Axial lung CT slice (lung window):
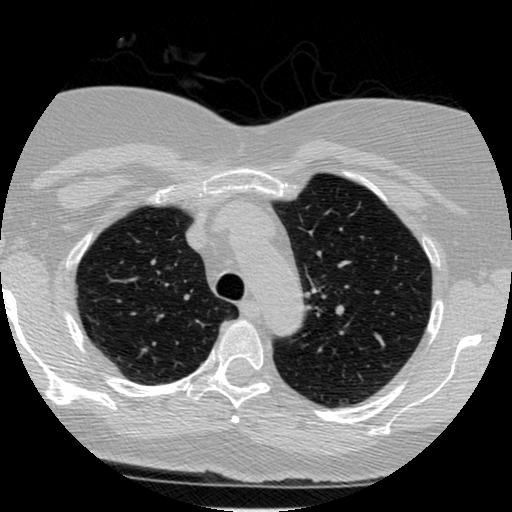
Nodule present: no